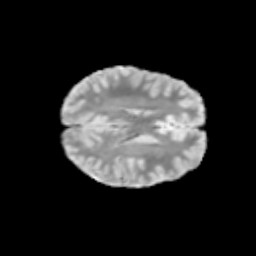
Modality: T2w
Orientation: axial
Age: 10
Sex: male
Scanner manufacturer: siemens
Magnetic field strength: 3 T
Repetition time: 3.8 s
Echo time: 0.07 s